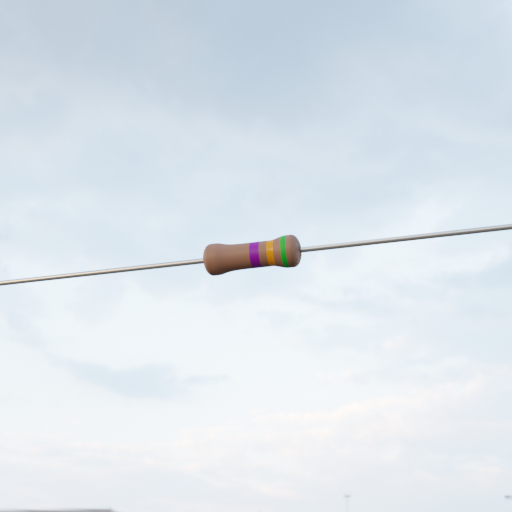
Resistor colour bands (in order): violet, orange, green